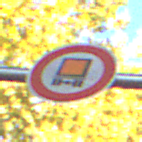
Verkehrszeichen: VerbotKennzeichnungspflichtigeKraftfahrzeugeGefaehrlicheGueter
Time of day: Midday
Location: Outdoor (Urban)
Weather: Clear
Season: NotSpecified
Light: Natural